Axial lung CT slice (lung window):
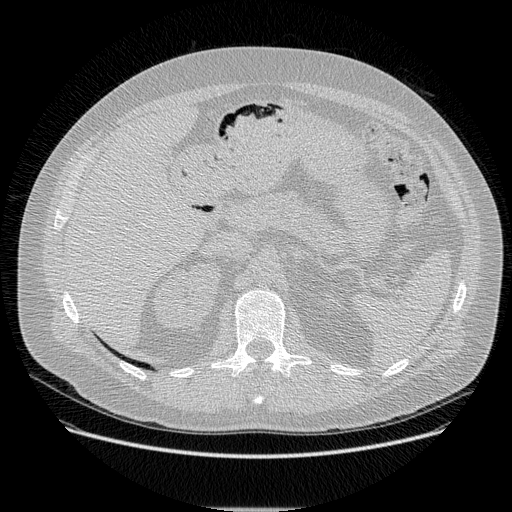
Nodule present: no